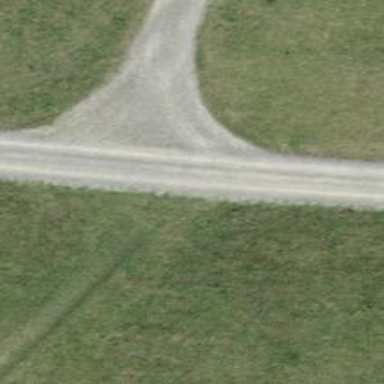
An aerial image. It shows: Track with grade2 tracktype.